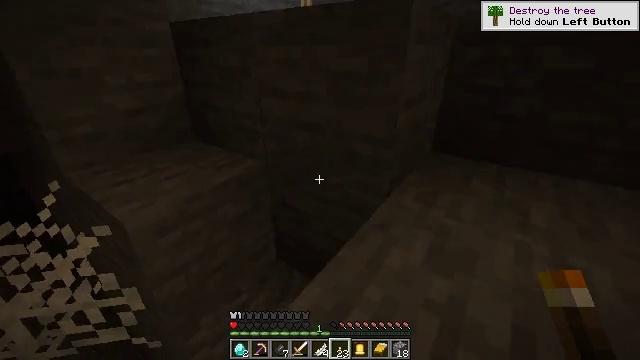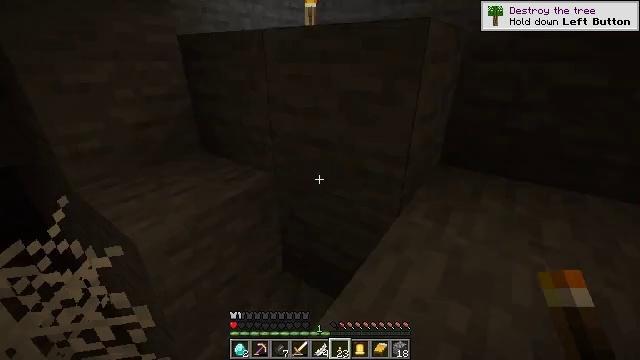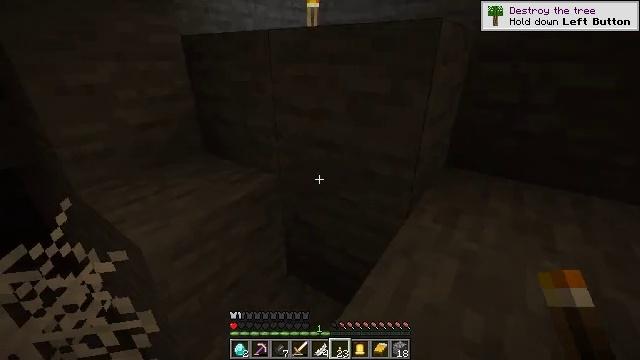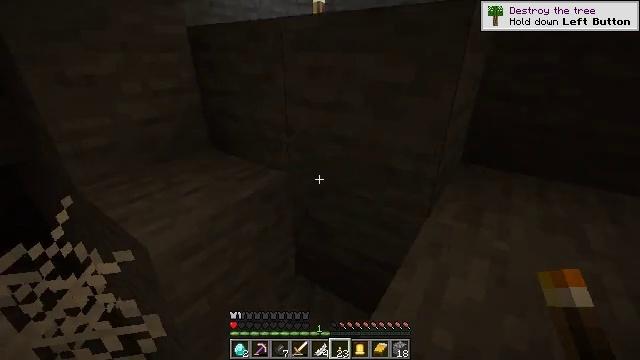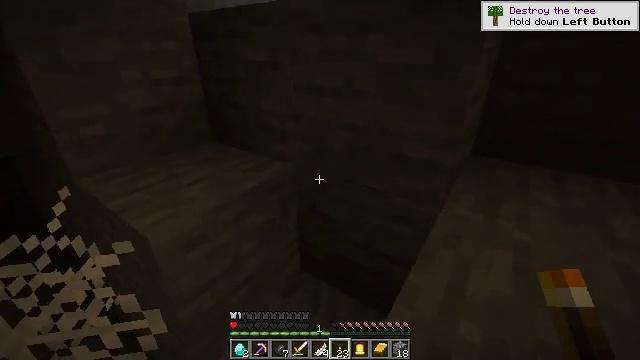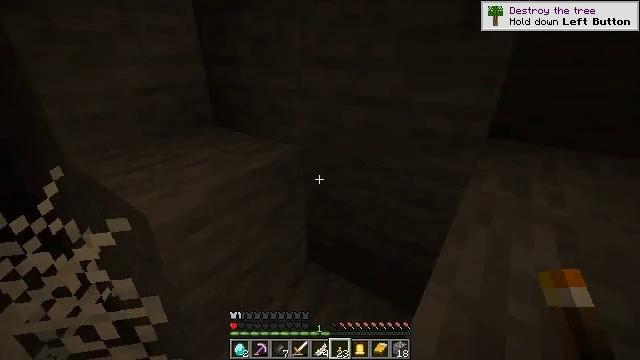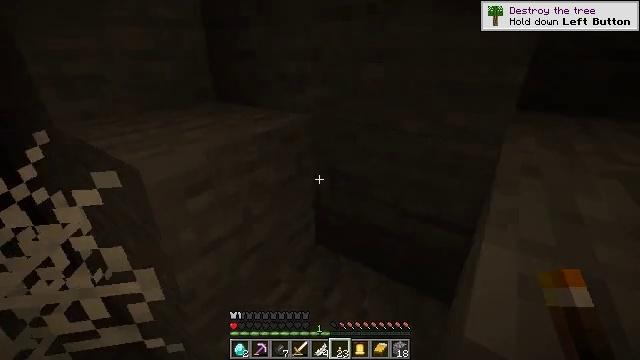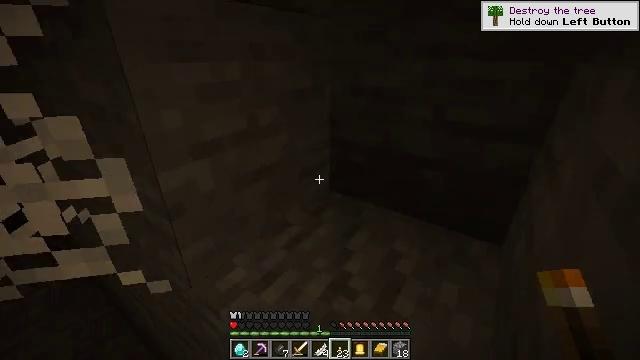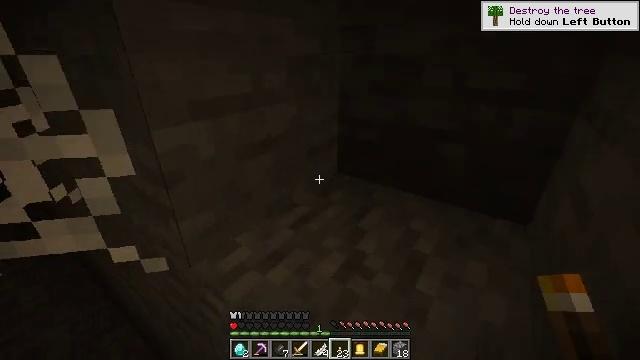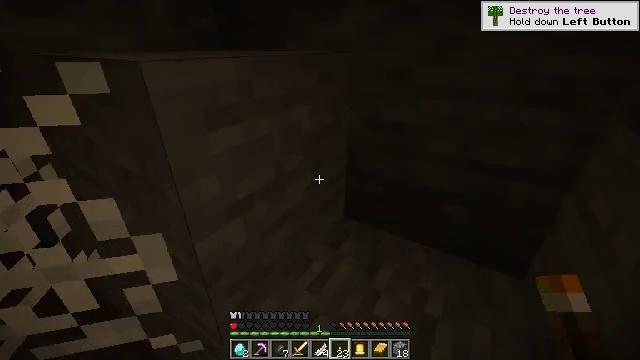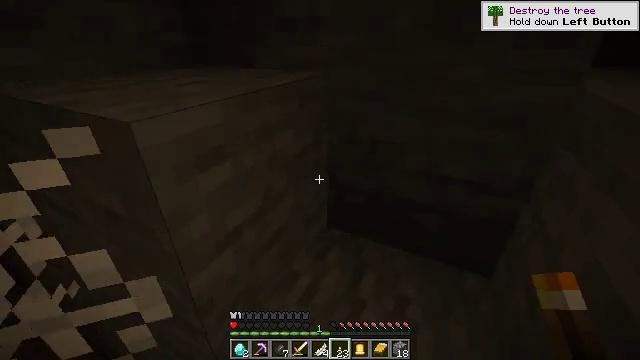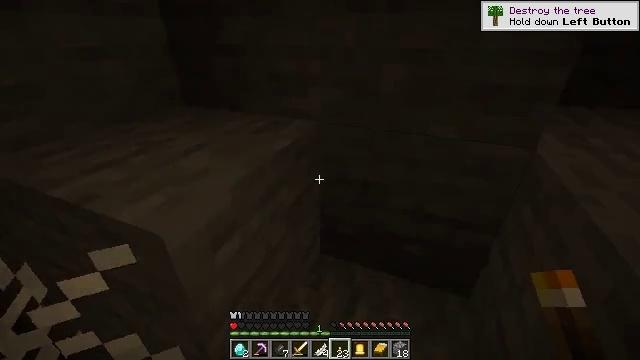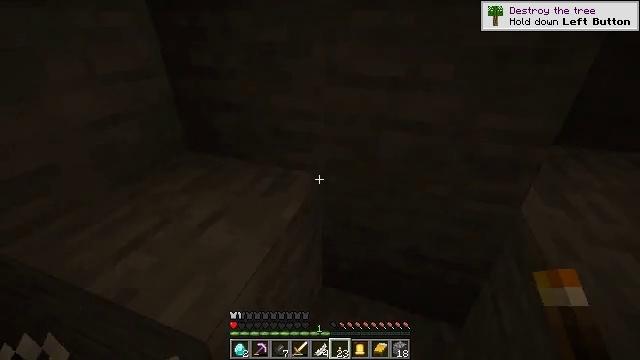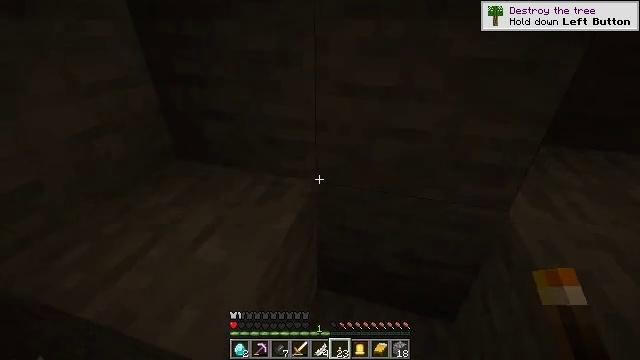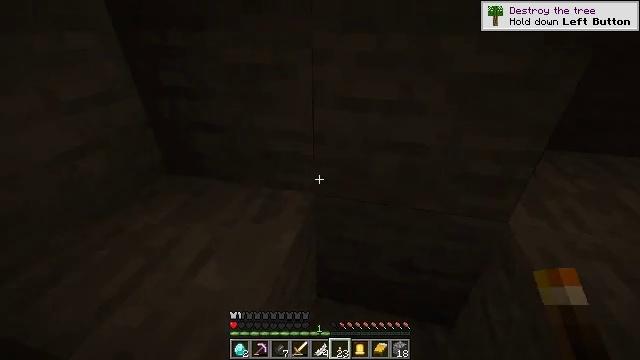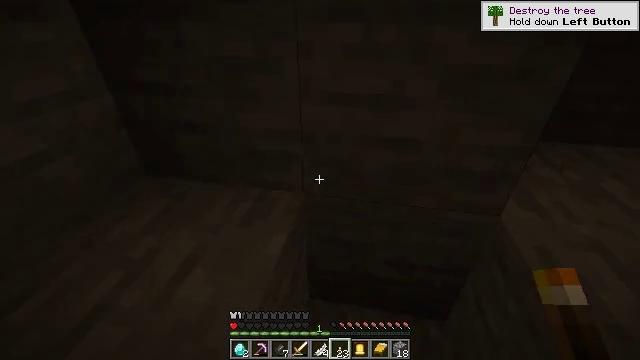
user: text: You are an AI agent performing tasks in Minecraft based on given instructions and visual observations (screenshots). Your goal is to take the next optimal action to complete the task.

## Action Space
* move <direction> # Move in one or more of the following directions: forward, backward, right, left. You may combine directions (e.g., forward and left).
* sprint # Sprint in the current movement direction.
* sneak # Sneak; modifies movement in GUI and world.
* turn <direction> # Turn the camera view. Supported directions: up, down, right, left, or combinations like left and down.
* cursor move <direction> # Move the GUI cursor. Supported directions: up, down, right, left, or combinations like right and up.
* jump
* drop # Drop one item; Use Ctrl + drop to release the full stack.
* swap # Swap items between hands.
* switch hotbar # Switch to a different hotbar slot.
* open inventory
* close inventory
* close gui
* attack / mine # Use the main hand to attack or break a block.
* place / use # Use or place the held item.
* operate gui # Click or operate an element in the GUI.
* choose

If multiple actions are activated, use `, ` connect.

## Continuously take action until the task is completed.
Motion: motion action
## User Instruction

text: Excavate some diorite.
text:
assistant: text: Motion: move forward, jump
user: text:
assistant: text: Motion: move forward, jump
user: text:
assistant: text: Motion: move forward, jump
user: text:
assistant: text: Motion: move forward, jump
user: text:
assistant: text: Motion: move forward, jump
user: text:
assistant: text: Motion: no_op
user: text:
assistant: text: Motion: no_op
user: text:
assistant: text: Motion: no_op
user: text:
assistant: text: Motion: move forward, turn right and down, jump
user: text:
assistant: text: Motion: move forward, turn right and down, jump
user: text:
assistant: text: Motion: move forward, turn right, jump
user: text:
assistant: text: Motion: move forward, turn right, jump
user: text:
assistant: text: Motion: move forward, turn right and down, jump
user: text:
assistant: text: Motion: move forward, turn right, jump
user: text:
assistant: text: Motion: move forward, turn right and down, jump
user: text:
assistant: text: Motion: move forward, turn right and down, jump
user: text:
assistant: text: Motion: move forward, turn right and down, jump
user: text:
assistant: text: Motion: move forward, turn right and down, jump
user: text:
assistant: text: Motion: move forward, turn right, jump
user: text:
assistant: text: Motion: move forward, jump
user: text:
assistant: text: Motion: move forward, jump
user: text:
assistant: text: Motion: move forward, jump
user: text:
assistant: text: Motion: move forward, turn left and up, jump
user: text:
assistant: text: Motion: move forward, turn left and up, jump
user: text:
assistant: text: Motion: move forward, turn left and up, jump
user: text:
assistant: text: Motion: move forward, turn left, jump
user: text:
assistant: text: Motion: move forward, jump
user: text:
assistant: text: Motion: move forward, jump
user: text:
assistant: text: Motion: move forward, turn right, jump
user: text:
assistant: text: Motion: move forward, turn right and up, jump